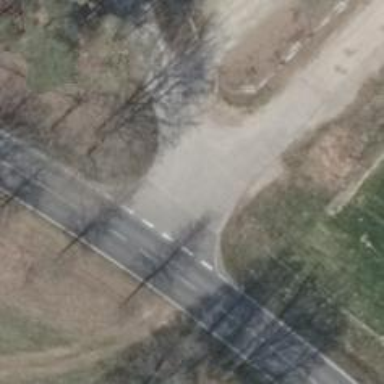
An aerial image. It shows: Paved driveway serving as service road.